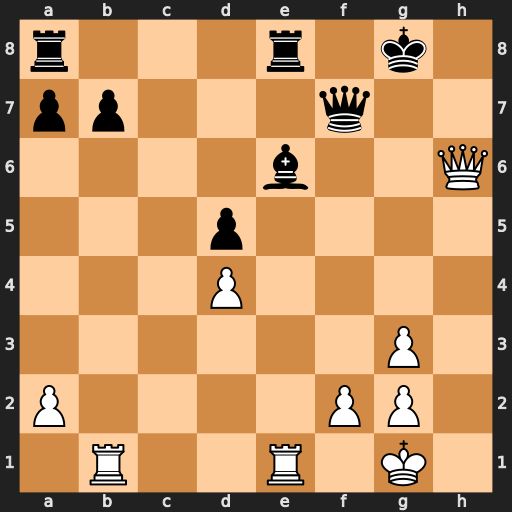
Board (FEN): r3r1k1/pp3q2/4b2Q/3p4/3P4/6P1/P4PP1/1R2R1K1
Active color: w
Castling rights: -
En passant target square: -
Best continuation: Re5 Bf5 Rxf5 Qxf5 Rxb7